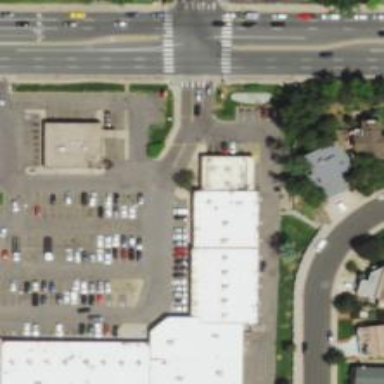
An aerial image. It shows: Convenience shop.